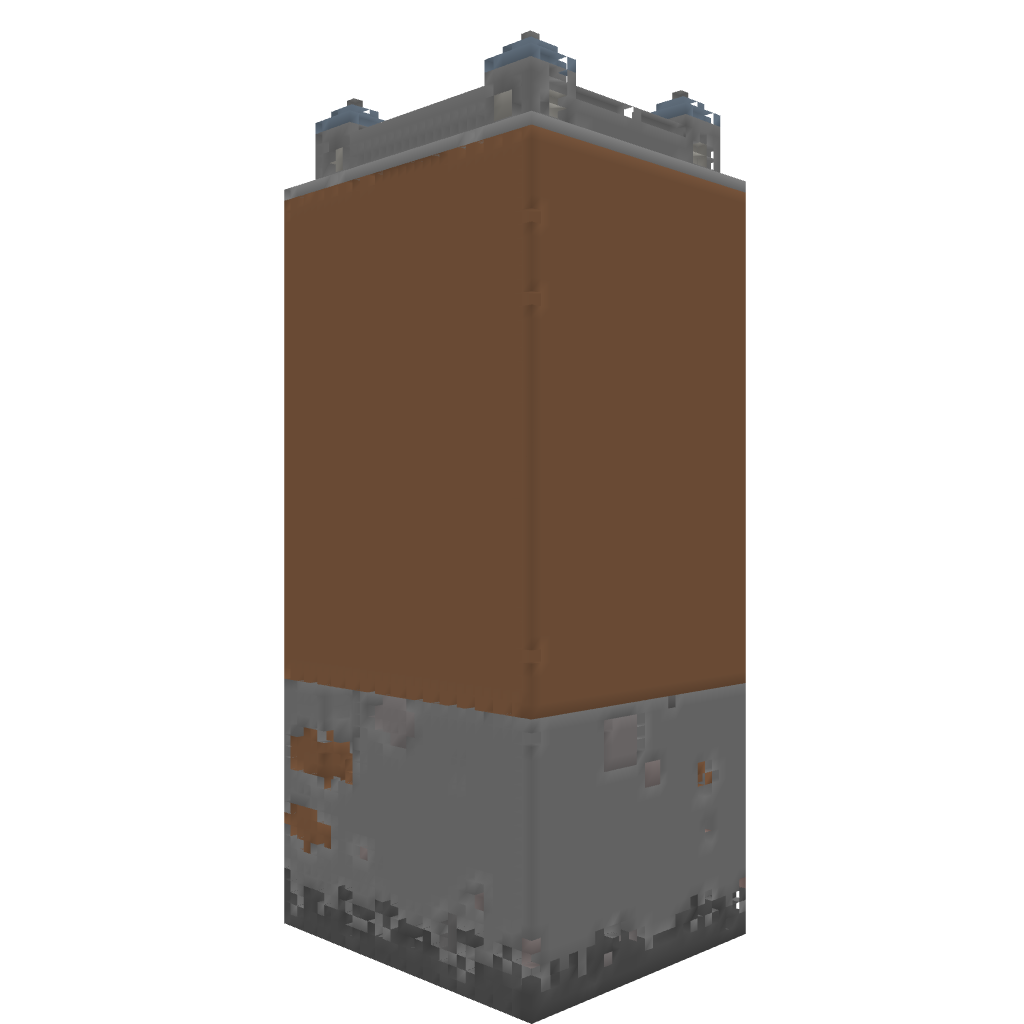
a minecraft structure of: Lesepark